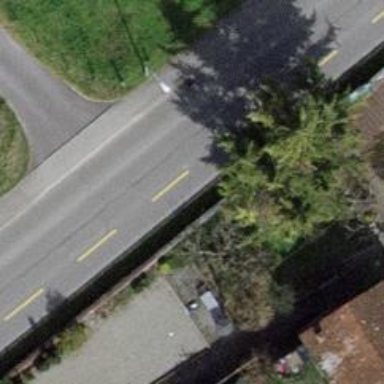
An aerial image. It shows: Tertiary road with asphalt surface. The road has cycle lane on the left side.